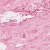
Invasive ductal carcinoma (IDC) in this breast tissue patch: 0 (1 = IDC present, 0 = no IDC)